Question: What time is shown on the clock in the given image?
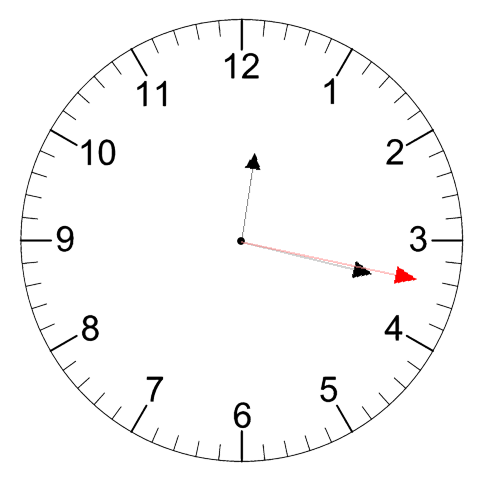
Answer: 12:17:17